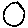
Label: circle